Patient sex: F
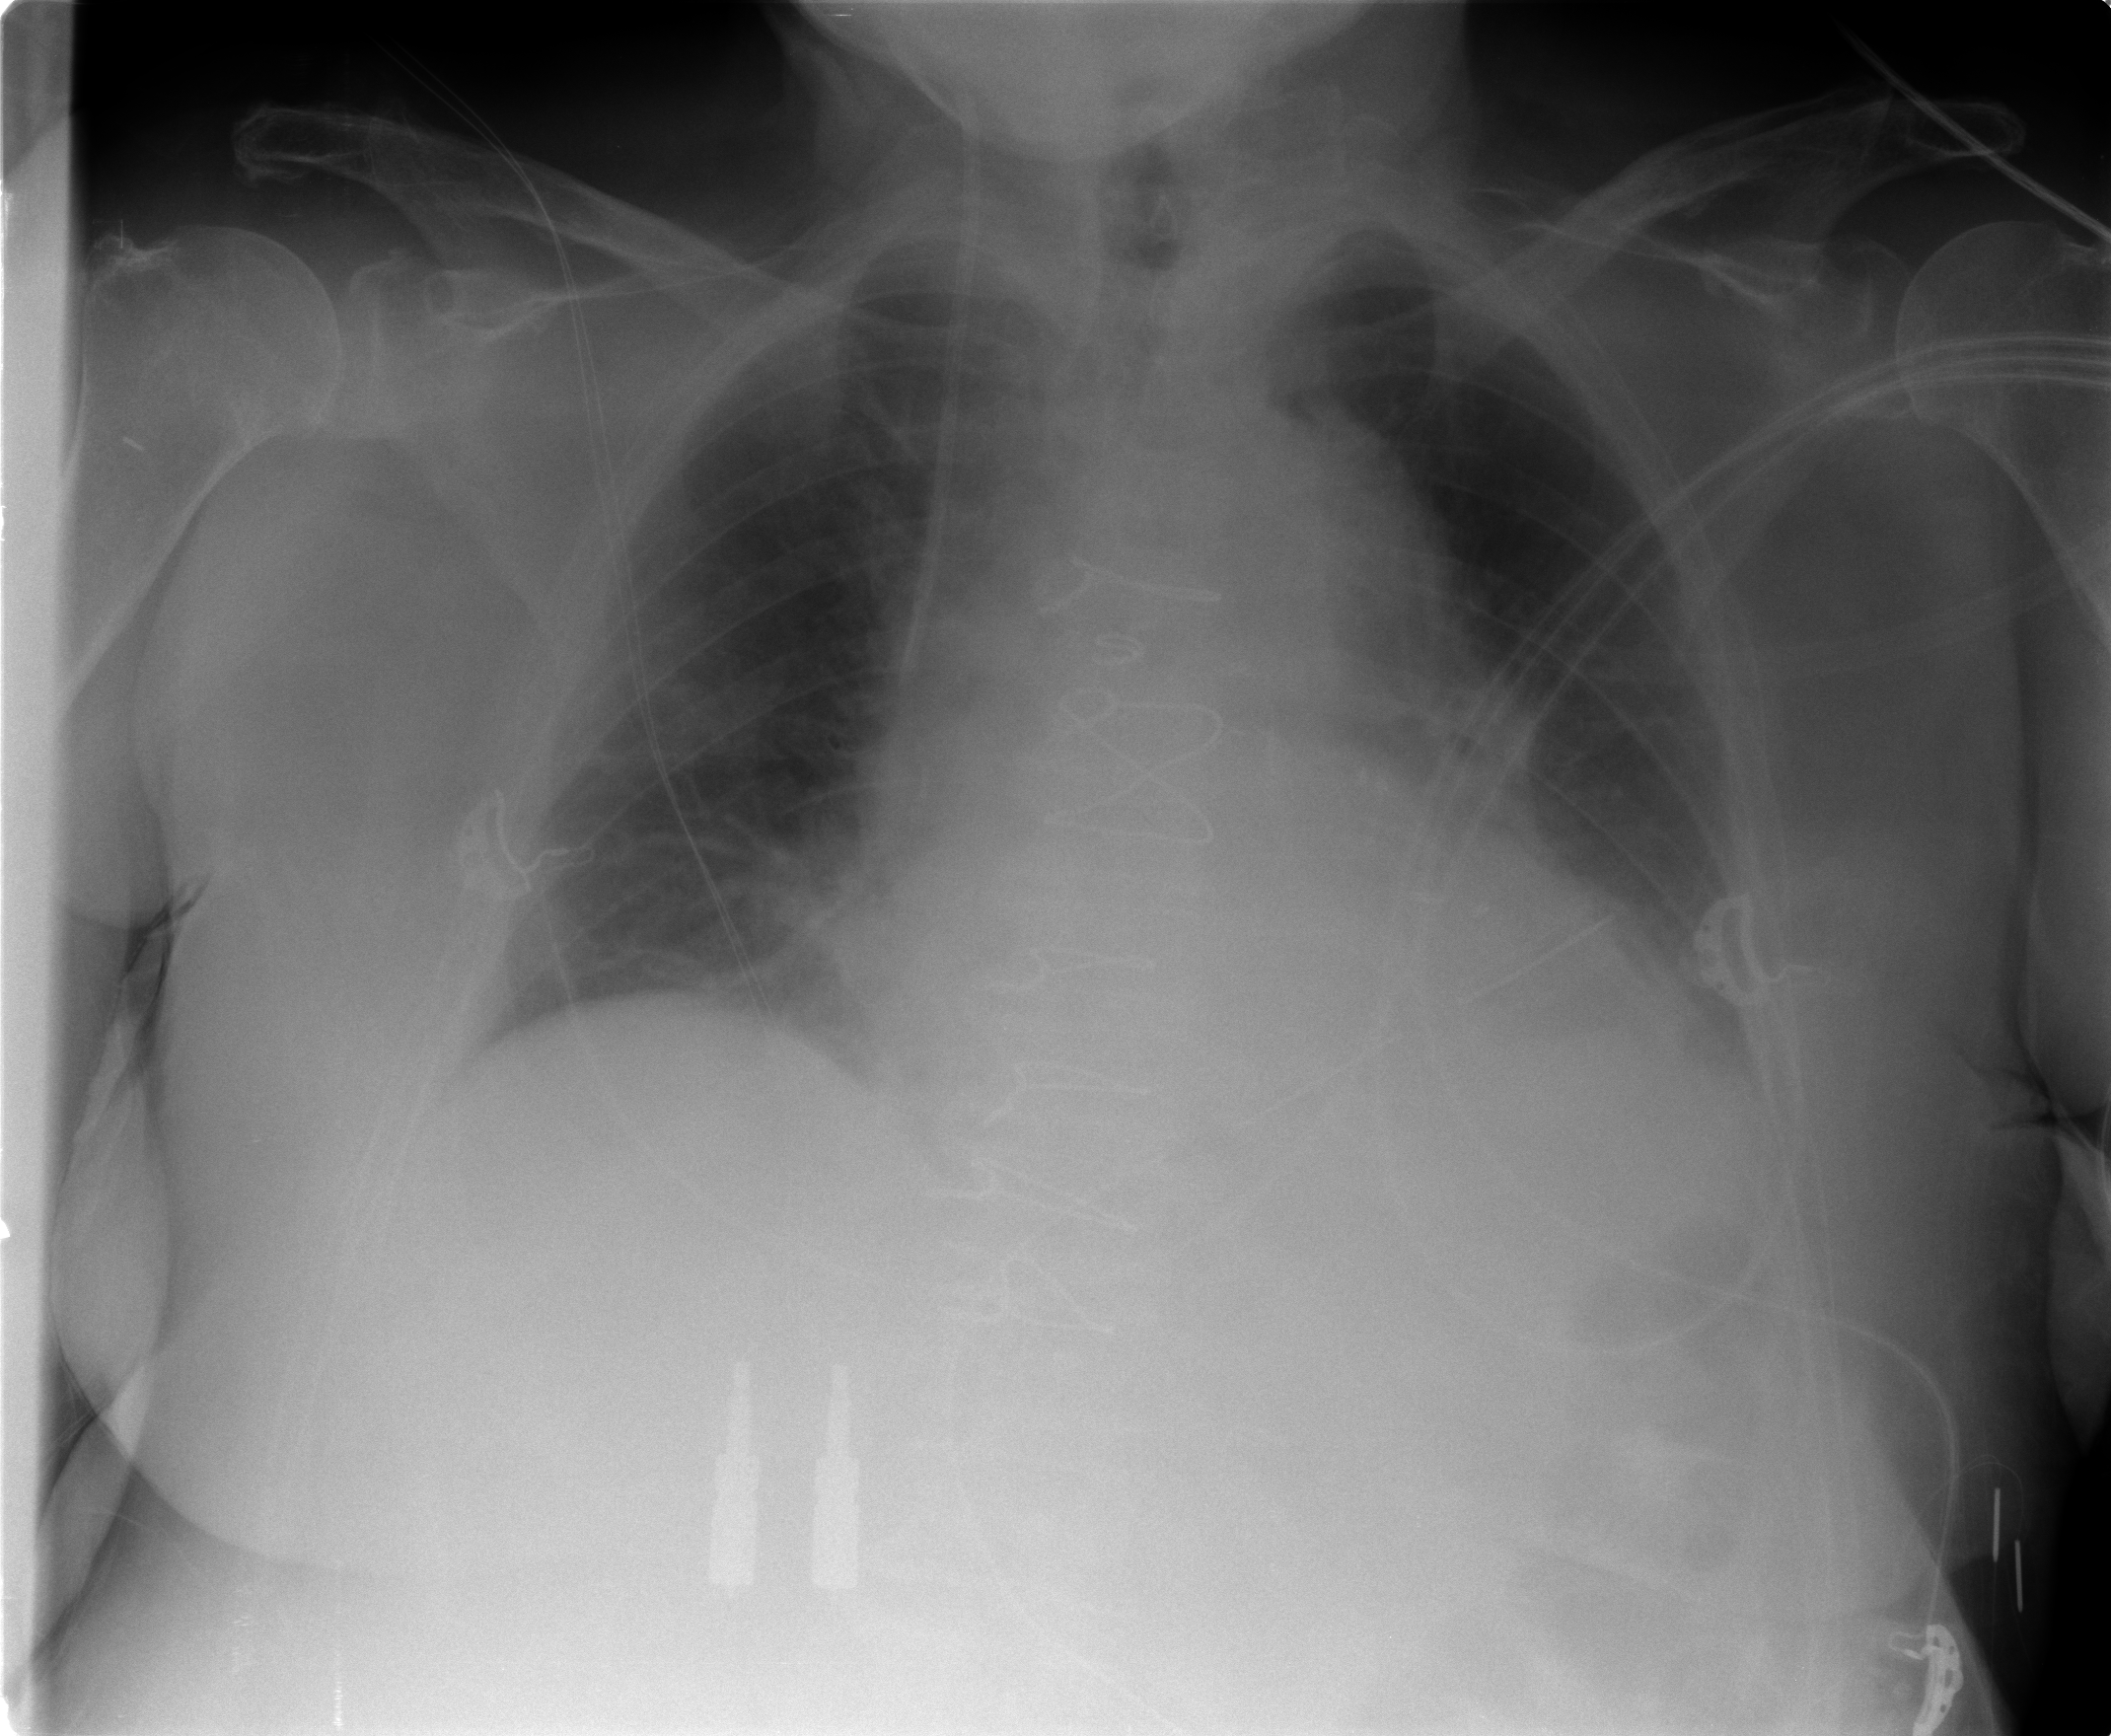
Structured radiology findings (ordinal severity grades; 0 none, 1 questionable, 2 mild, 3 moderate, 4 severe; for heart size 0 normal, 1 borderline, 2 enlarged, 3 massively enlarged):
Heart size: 2
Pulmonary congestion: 2
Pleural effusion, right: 0
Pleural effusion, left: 2
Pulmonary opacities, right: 0
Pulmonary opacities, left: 0
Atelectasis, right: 2
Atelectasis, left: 2